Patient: sex F, age 54
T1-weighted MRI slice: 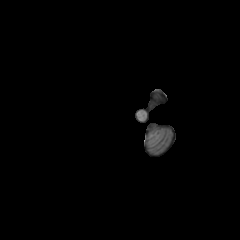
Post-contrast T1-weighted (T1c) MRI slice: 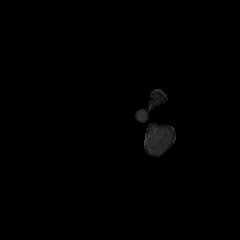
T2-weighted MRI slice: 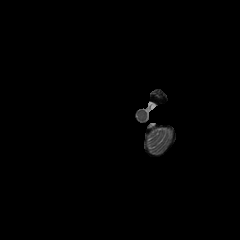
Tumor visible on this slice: no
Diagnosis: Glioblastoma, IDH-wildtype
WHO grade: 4